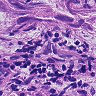
Metastatic tissue present: yes